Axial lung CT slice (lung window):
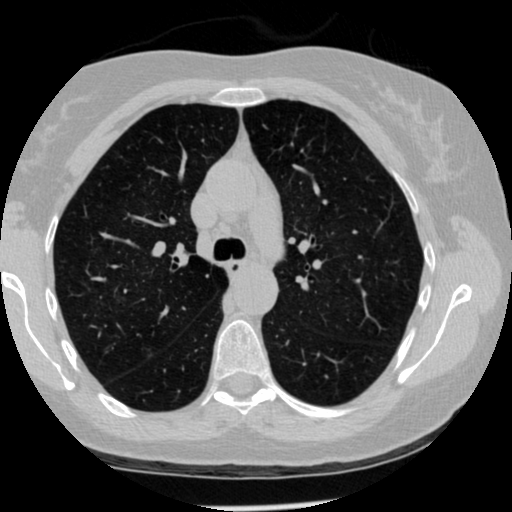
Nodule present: yes
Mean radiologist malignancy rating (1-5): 3